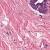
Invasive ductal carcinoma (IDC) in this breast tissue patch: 0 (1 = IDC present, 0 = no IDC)